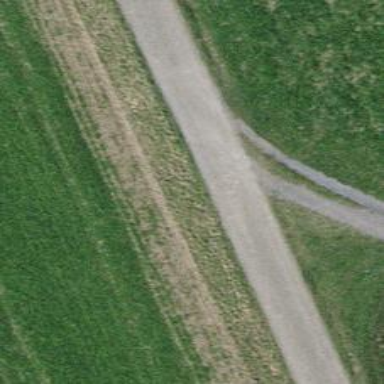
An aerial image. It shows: Paved track with grade1 quality.